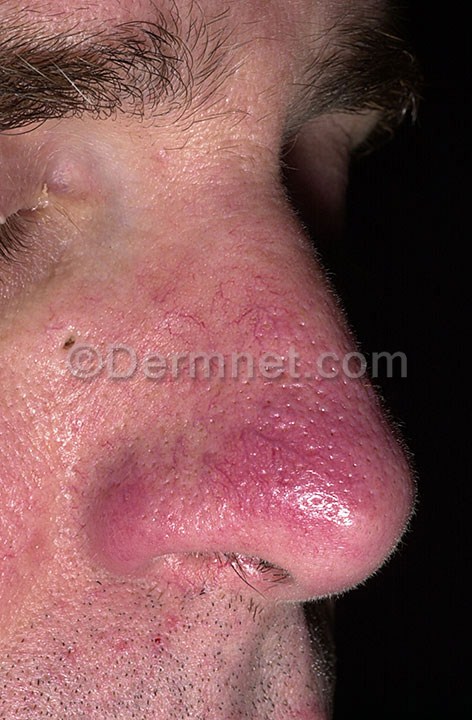
Disease: Acne and Rosacea Photos